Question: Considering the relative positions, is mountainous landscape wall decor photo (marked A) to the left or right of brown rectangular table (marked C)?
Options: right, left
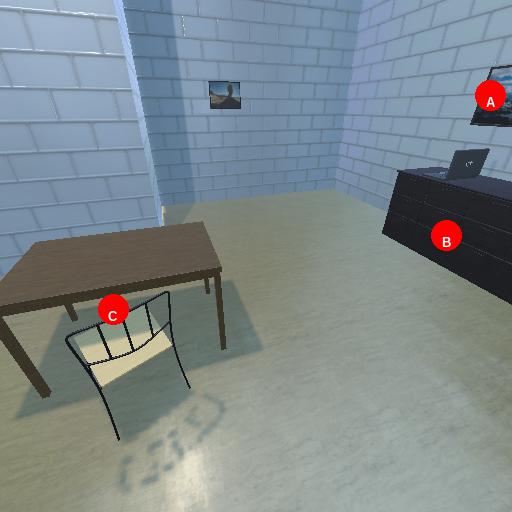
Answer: right